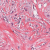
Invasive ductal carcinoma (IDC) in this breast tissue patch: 1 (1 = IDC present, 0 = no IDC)